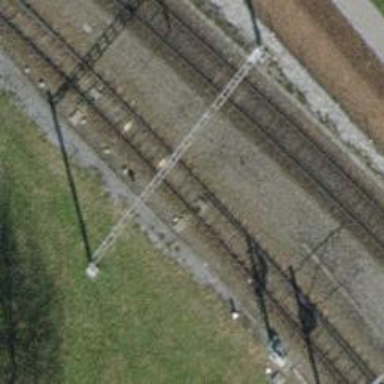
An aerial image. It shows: Railway switch.